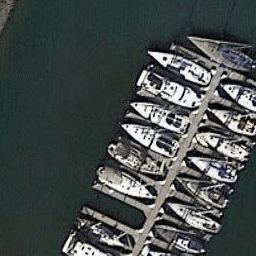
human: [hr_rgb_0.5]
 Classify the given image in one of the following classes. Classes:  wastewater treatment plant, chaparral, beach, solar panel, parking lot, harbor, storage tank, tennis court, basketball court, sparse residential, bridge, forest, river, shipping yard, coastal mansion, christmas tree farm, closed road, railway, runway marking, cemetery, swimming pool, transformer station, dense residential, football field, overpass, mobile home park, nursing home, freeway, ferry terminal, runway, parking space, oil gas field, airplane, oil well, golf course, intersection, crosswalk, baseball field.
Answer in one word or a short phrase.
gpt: harbor